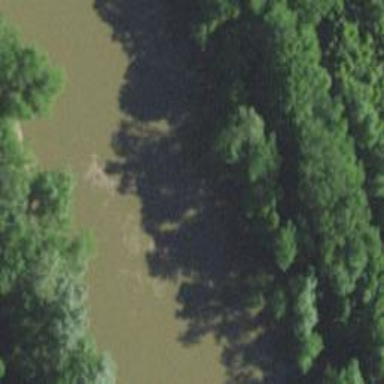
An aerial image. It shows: Beautiful river scene.